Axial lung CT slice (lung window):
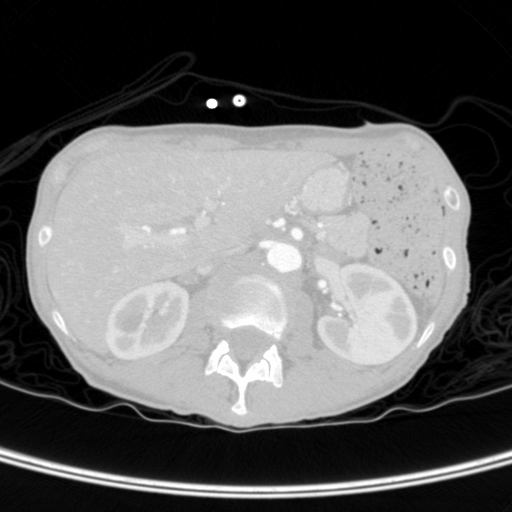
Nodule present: no